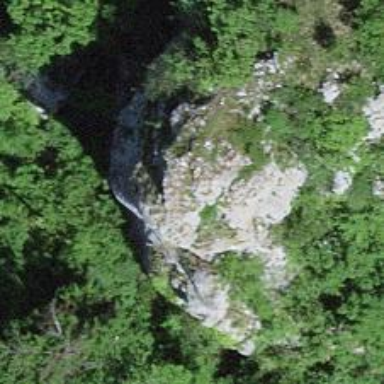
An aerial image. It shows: Cliff in nature.